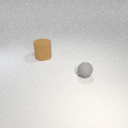
large brown rubber cylinder to the left of small gray rubber sphere